Question: There are times where I create small projects for personal use. Therefore I just extract the debug directory from my project and run the executable file whenever I need to use my application. How could I combine all this files:

into one executable. I know I can place that folder somewhere in my c drive and have a shortcut to the executable file. I am just curious to know how could this be done.
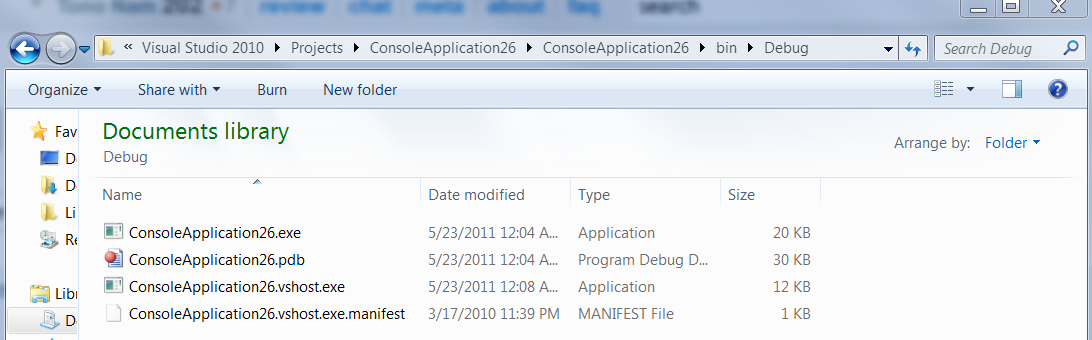
Answer: Two things are important to realize here:
1. You should never distribute the Debug version of an application. Always compile in "Release" mode for the final release of your application, the one you're going to let people use (even if those people are just you). There are many, many reasons to do this, but the most obvious one is that compiling in "Release" mode will enable both compile-time and run-time optimizations that allow your code to run significantly faster.
2. Only one of the files you've shown there is actually required to run your application, and that's the .EXE file itself. That's the only one you have to distribute. The rest of the files just provide debugging information and are used by Visual Studio. Since you probably won't need to debug the application once it's written, you don't need these files at all. In fact, the only time you need to distribute anything beyond the .EXE file is if you have .DLL library files that your app uses. They might be libraries that you created yourself from another project within the same solution, or they might be libraries that someone else wrote and you're using to provide some functionality to your own code.